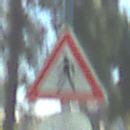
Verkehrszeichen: FussgaengerRechts
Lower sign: UeberholverbotKraftfahrzeuge
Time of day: Midday
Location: Outdoor (Special)
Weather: PartlyCloudy
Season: NotSpecified
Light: Natural